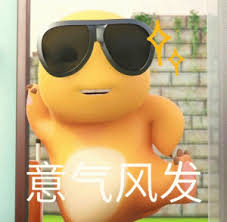
Label: nailong